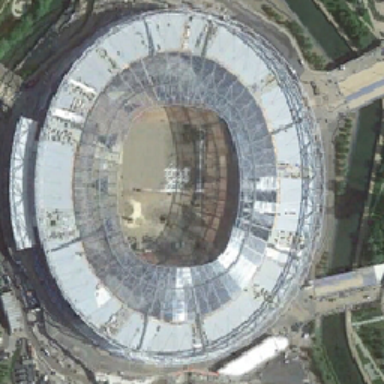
A round building is a large gym .